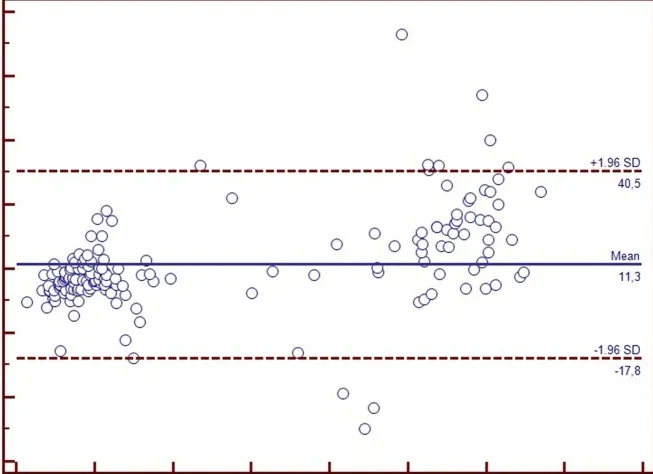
Bland-Altman Plot of manual titration vs. chloridometer.
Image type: chart (chart)